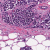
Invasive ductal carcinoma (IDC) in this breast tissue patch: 1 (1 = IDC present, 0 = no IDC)